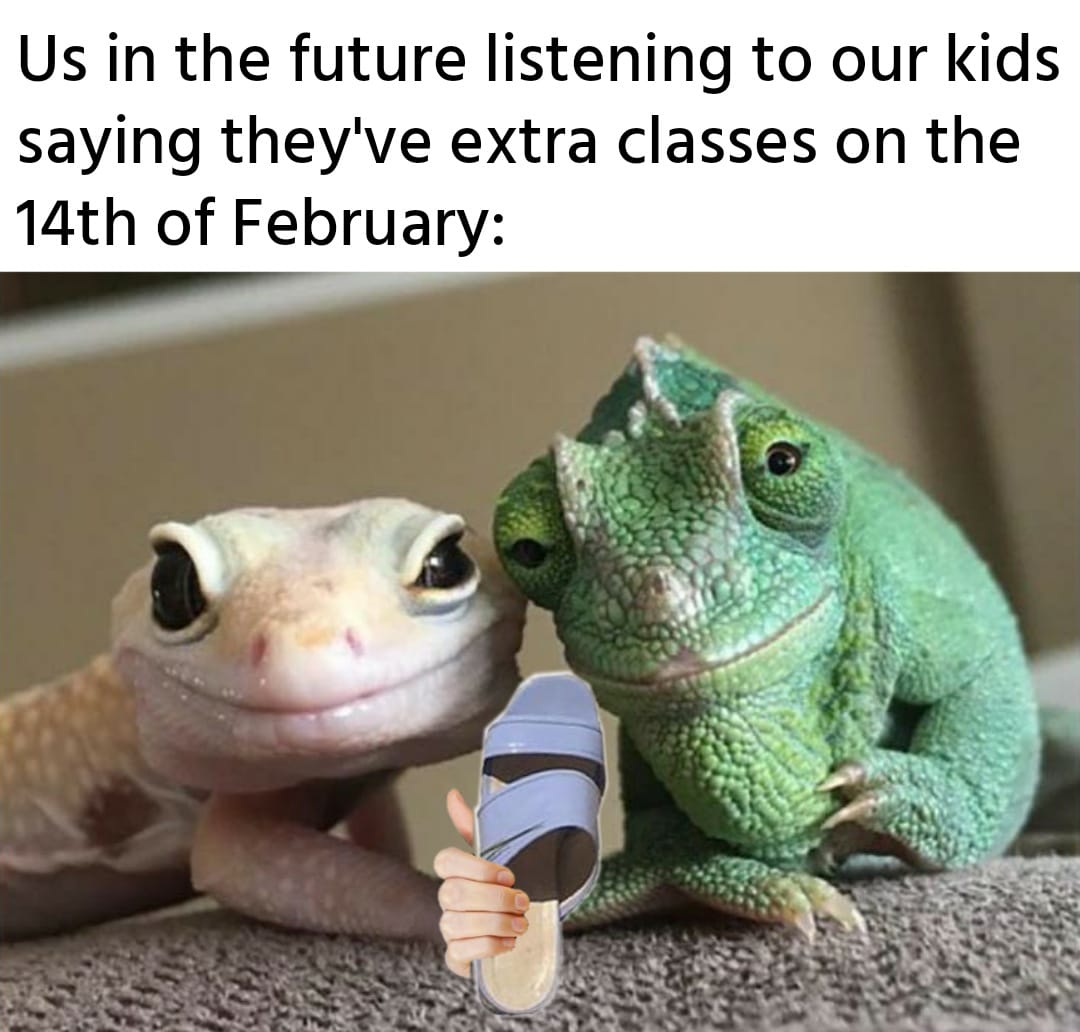
Caption: Us in the future listening to our Kids saying they've extra classes on the 14th of Februrary:
Label: non-hate